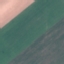
Land use / land cover class: AnnualCrop